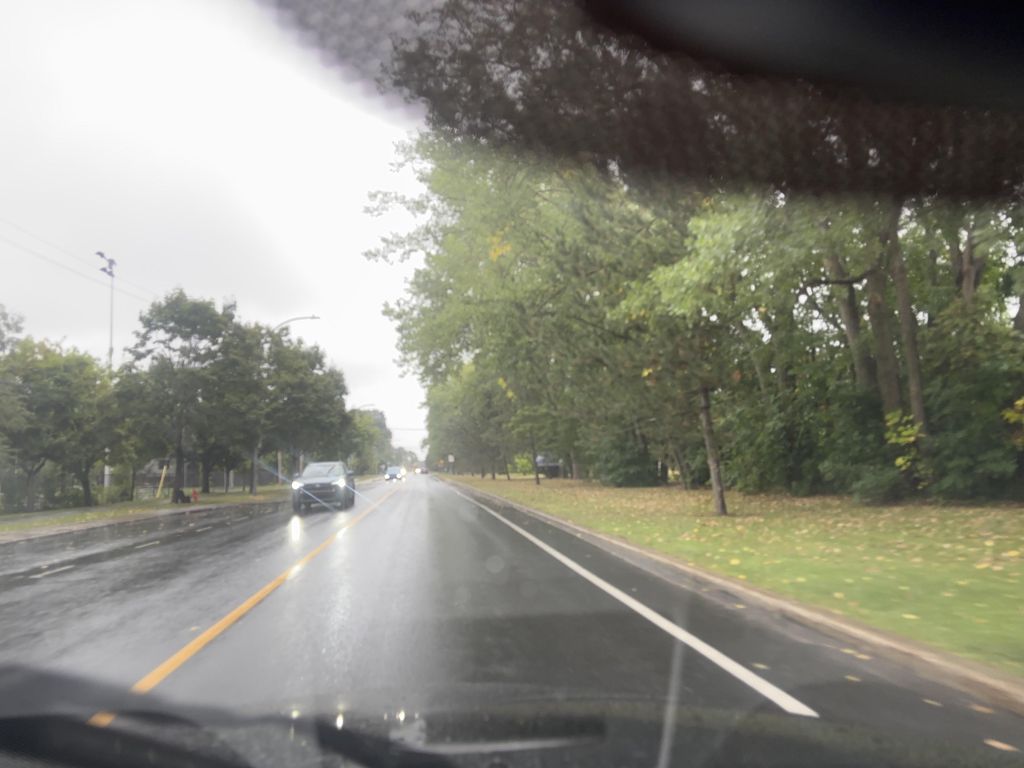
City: montreal